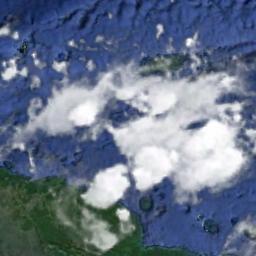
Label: cloud